高一 · 立体几何学
如图, 在三棱雉 $P-A B C$ 中, 侧面 $P A C \perp$ 底面 $A B C$, 且 $\angle P A C=90^{\circ}, P A=1, A B=2$, 则 $P B=$

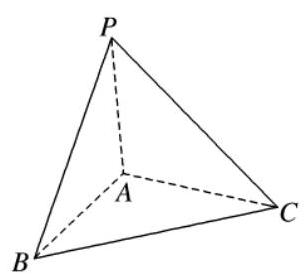
答案: $\sqrt{5}$
解析: $\because$ 侧面 $P A C \perp$ 底面 $A B C$, 交线为 $A C, \angle P A C=90^{\circ}$ (即 $P A \perp A C$ ),

$\therefore P A \perp$ 平面 $A B C$,

$\therefore P A \perp A B, \therefore P B=\sqrt{P A^{2}+A B^{2}}=\sqrt{1+4}=\sqrt{5}$.